Question: My dataframe has a country name but not the location (coordinates) so I am trying to extract that from geopandas worldmap. Does anyone know how to get the geometry column from world geopandans to match with the country name of my drink.csv dataframe in order to create a new column in my drinks.csv
<URL>
<URL>
[
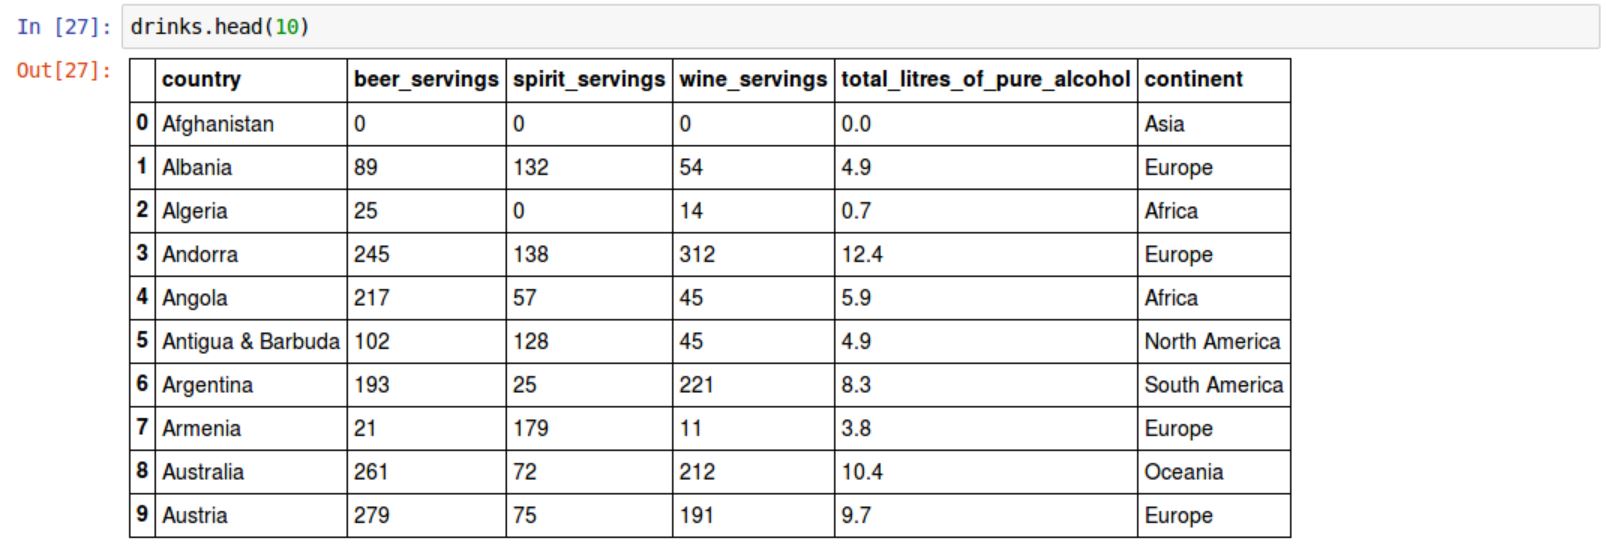
Answer: I would suggest you use indexing and slicing with column values:
'''
# set index of the country shapes to the name of the country
country_shapes_newindex = country_shapes.set_index('name')
# slice on the country shapes using the names of the countries from your drinks dataframe.
# the result is a DataFrame, select the geomtry column, and get their values.
# finally store this in a new column in your drinks DataFrame
drinks['geometry'] = country_shapes_newindex.loc[drinks['Country'].values]['geometry'].values
'''